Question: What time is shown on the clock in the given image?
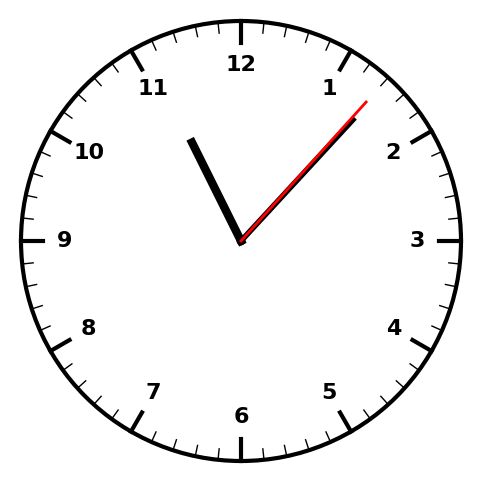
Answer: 11:07:07